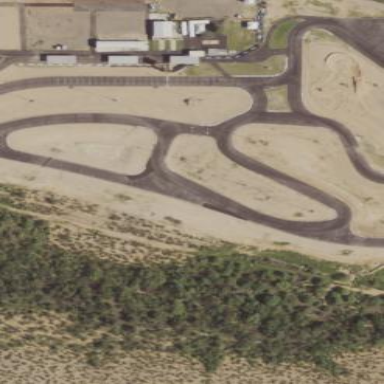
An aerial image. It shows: Motor sport raceway.